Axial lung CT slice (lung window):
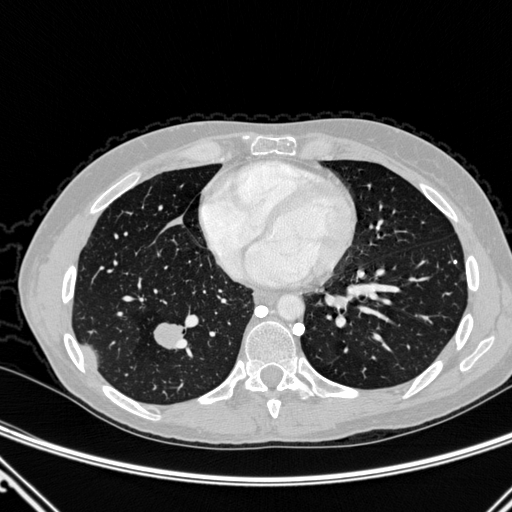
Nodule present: yes
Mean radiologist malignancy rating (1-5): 4.25